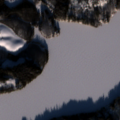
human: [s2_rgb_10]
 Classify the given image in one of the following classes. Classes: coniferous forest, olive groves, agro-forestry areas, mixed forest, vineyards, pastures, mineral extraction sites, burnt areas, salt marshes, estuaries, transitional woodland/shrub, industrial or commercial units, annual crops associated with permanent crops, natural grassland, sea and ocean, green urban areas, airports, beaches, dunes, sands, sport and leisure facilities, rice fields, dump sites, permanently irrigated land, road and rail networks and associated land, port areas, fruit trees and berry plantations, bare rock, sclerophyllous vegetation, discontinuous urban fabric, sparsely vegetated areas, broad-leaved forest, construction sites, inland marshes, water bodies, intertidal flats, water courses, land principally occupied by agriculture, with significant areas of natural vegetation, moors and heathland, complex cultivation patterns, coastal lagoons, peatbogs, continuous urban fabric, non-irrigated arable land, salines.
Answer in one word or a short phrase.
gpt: land principally occupied by agriculture, with significant areas of natural vegetation, coniferous forest, mixed forest, water bodies